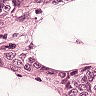
Metastatic tissue present: yes